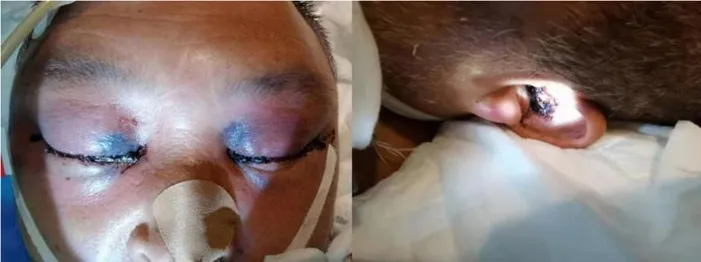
Black eschar lesions of the patient.
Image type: medical_photograph (other_medical_photograph)